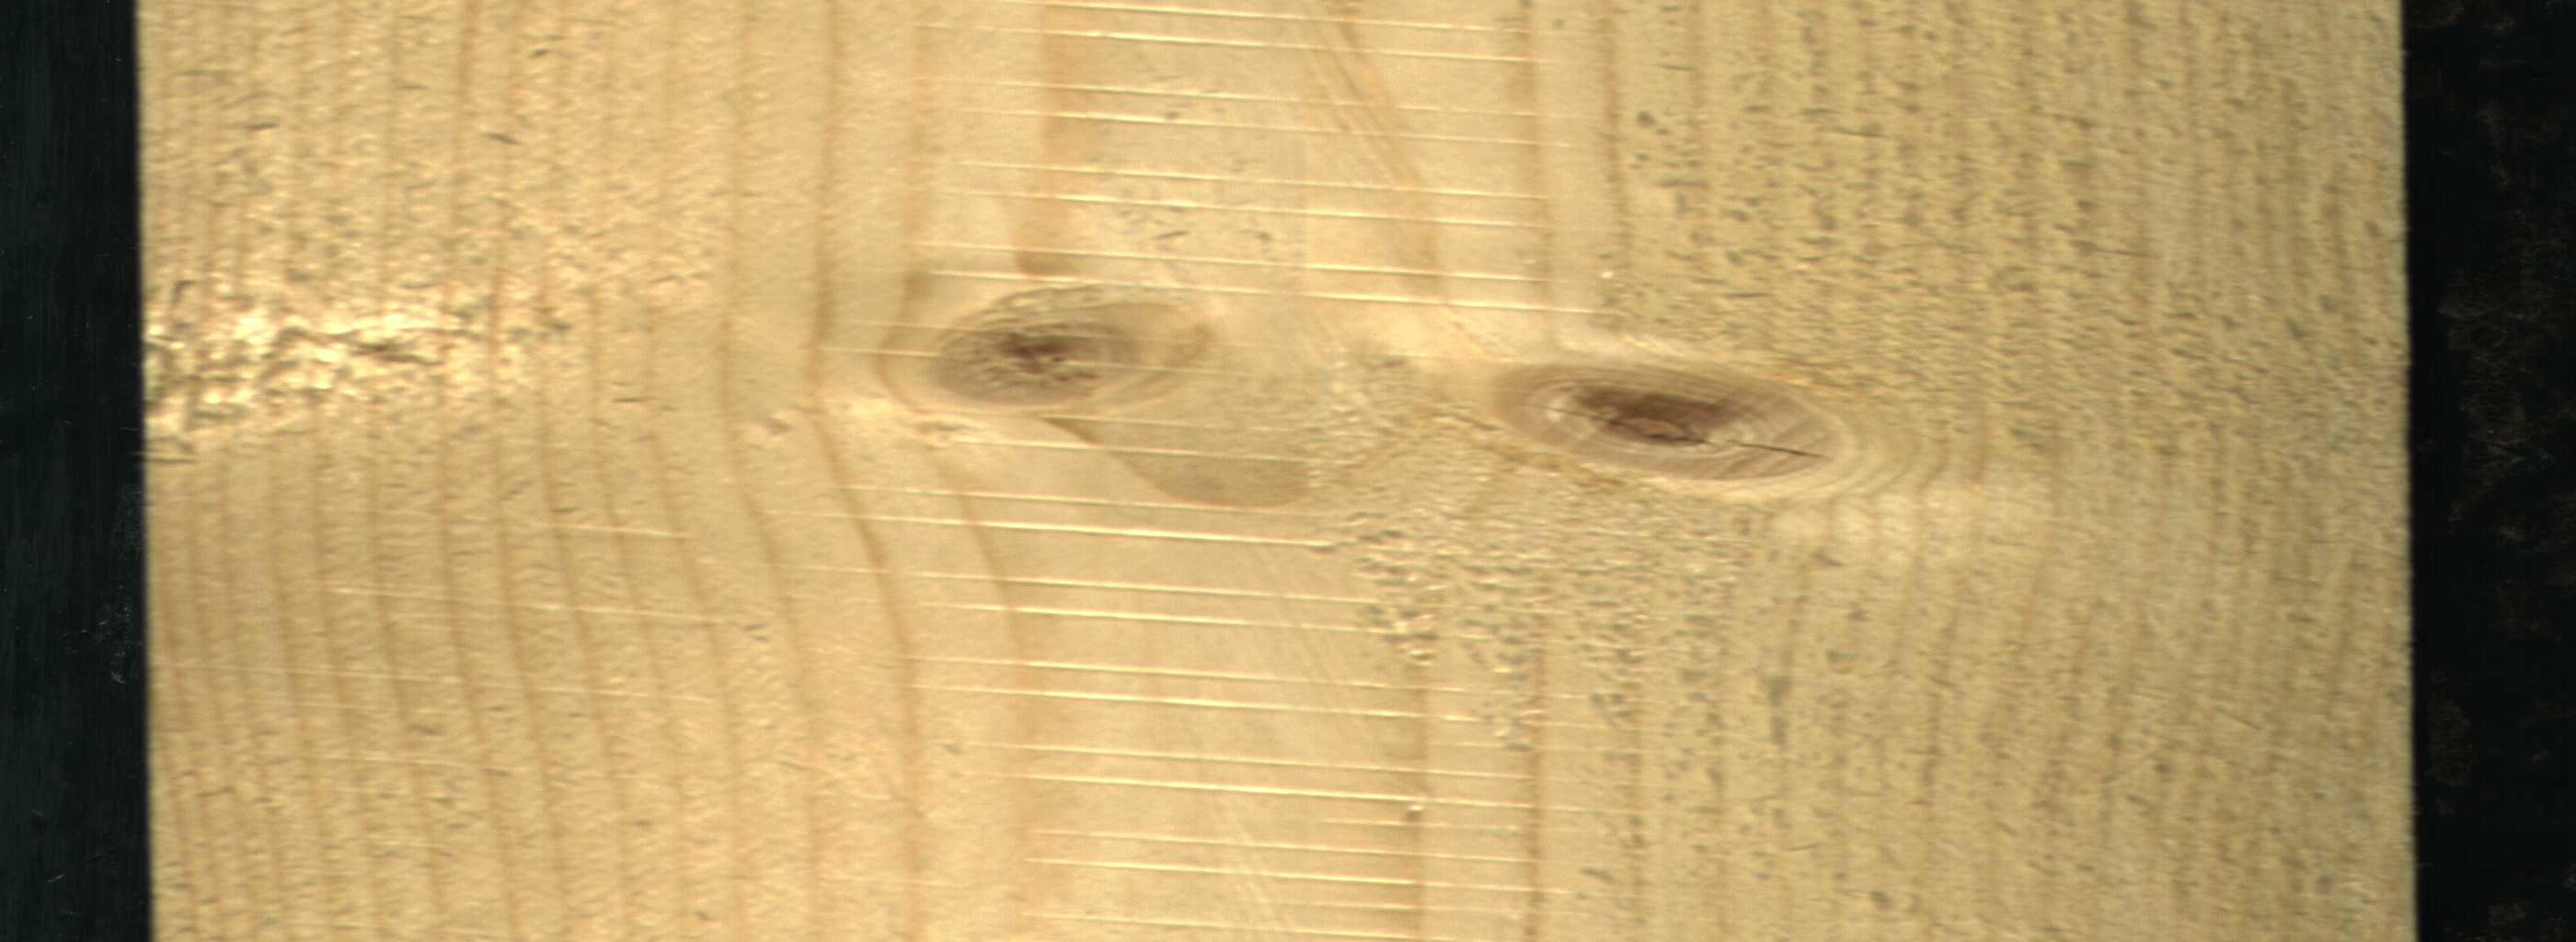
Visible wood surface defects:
Live_Knot
Live_Knot